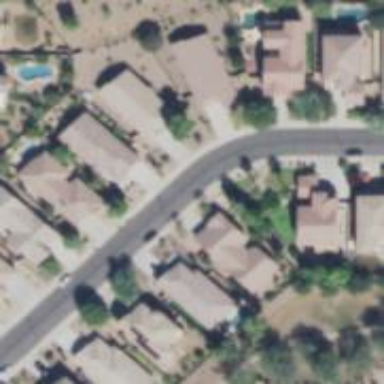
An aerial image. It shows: Residential road.